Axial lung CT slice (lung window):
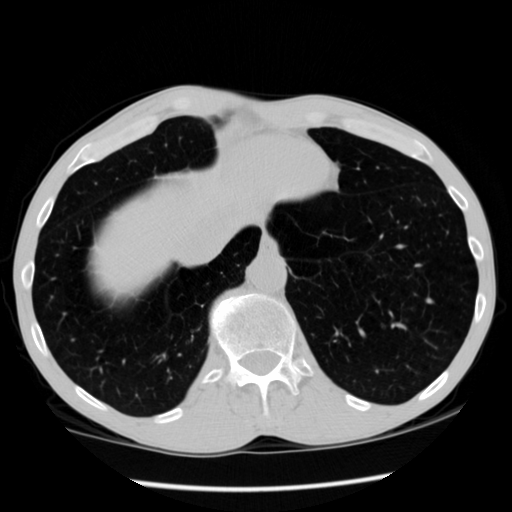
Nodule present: no